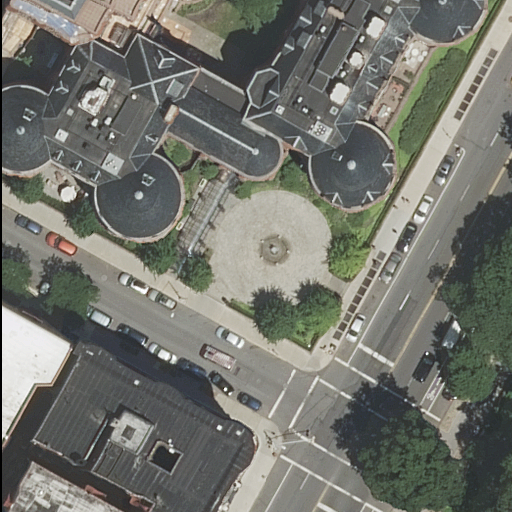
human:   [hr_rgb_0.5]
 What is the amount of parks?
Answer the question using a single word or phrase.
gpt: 1

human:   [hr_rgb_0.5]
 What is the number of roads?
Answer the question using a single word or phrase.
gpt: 4

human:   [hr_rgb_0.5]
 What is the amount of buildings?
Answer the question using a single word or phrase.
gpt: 4

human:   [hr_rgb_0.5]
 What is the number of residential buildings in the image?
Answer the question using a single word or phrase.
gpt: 4

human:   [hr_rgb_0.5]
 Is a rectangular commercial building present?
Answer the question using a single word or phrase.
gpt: no

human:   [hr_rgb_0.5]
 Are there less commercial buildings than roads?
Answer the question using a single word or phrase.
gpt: yes

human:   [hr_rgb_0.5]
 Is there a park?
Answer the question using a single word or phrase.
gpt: yes

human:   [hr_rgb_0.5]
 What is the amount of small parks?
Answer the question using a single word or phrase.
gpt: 0

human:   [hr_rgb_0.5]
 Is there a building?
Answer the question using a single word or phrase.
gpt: yes

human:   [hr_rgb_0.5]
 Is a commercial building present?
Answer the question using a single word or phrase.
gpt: no

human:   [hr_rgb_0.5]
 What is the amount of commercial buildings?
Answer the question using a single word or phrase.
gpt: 0

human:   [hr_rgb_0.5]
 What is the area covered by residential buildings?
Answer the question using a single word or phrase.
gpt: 3675m2

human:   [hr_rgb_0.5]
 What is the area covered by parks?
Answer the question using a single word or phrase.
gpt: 10633m2

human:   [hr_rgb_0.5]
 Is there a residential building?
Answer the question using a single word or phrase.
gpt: yes

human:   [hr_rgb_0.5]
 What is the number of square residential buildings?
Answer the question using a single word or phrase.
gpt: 0

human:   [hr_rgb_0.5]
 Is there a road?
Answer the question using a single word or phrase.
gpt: yes

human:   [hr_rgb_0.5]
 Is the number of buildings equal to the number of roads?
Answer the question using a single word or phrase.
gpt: yes

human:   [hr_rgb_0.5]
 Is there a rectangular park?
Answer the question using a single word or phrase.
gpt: yes

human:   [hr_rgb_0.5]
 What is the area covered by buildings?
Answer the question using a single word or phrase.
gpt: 3675m2

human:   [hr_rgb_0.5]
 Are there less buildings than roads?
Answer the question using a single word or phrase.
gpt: no

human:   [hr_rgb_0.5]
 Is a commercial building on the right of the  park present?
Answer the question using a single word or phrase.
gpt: no

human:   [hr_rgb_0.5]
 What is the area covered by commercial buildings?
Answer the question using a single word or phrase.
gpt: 0m2

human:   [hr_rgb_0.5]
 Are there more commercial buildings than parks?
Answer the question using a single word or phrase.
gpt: no

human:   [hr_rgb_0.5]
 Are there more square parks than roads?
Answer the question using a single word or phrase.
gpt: no

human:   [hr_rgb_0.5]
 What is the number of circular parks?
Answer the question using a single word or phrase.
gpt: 0

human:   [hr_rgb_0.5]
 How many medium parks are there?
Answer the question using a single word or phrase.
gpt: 0

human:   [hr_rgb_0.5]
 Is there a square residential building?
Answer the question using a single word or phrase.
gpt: no

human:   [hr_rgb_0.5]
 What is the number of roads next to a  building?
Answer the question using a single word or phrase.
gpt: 4

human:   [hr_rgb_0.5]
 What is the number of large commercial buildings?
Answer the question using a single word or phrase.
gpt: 0

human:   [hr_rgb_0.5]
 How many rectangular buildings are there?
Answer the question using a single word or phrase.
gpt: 2

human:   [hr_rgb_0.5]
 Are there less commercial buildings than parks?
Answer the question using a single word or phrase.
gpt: yes

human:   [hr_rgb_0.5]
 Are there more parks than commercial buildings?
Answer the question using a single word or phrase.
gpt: yes

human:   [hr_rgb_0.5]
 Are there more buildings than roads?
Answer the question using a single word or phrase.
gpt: no

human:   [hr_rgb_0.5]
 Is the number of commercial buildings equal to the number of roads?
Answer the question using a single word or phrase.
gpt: no

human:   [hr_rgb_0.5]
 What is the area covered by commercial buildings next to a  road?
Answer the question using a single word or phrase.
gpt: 0m2

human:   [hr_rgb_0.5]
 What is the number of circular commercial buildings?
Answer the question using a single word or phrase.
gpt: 0

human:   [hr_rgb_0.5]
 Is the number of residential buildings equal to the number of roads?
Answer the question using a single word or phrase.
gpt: yes

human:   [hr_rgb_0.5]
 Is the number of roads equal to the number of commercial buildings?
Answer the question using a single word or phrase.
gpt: no

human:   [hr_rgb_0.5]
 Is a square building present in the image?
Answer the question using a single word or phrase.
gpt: no

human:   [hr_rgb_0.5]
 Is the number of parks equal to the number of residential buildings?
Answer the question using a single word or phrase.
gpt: no

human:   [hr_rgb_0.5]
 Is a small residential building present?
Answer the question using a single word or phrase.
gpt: no

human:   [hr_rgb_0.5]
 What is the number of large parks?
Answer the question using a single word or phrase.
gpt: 1

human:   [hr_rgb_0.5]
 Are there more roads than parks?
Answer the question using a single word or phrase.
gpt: yes

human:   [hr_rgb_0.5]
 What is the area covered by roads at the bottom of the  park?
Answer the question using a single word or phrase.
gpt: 0m2

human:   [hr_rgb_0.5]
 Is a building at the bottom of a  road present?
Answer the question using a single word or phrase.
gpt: yes

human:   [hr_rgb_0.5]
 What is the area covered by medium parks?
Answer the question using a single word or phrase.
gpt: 0m2

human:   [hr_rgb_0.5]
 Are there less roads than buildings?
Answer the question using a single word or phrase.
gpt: no

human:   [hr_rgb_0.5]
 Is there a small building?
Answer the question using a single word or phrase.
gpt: no

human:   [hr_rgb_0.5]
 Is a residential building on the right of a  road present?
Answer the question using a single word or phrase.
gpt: no

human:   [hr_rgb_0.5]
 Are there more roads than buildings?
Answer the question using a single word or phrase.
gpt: no

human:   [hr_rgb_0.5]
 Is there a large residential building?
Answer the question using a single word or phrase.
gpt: yes

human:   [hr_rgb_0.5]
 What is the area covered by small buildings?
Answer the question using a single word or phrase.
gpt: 0m2

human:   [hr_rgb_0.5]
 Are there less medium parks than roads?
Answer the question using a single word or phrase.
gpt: yes

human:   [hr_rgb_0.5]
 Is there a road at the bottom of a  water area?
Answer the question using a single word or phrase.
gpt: no

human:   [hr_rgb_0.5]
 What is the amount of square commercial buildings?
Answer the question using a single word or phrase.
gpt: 0

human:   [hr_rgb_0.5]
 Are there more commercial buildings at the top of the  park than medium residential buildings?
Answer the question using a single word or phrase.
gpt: no

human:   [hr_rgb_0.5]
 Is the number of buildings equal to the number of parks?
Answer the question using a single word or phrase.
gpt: no

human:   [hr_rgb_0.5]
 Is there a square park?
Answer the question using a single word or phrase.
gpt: no

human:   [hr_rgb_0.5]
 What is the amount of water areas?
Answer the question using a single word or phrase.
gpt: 0

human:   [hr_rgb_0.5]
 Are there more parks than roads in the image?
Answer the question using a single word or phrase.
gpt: no

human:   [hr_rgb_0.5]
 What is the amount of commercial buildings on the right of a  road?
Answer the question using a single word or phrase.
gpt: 0

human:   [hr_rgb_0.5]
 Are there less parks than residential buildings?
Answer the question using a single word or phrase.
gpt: yes

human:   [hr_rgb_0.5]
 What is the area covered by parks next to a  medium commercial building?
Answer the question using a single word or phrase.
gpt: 0m2

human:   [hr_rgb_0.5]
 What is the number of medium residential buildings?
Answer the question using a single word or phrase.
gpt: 2